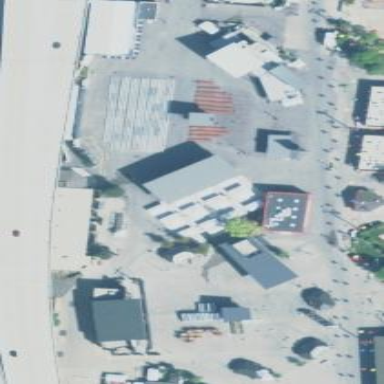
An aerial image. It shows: Theatre.